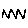
Label: zigzag